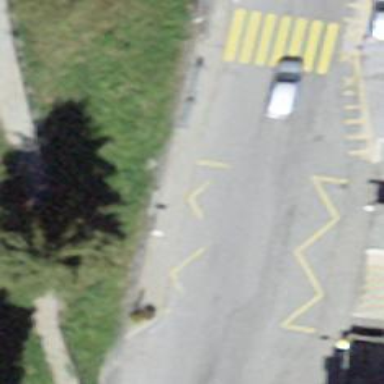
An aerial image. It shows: Public transport stop position.